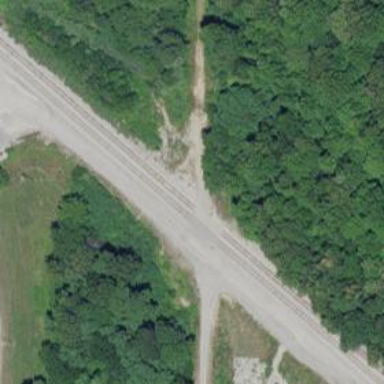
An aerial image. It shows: Level crossing along the railway.